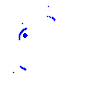
Particle: electron